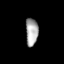
Tissue: lung
Cell type: Smooth muscle cells
Senescence score: 0.673
Nuclear area (px): 336
Mean DAPI intensity: 168.336